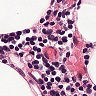
Metastatic tissue present: no